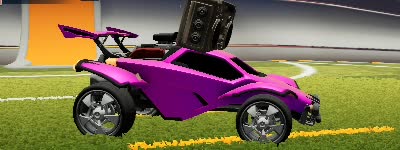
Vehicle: octane